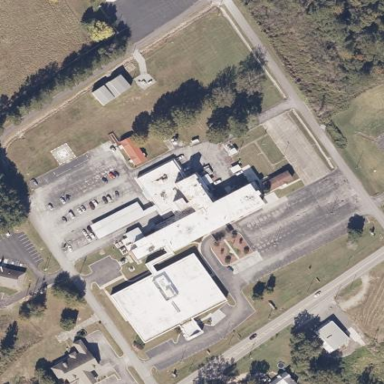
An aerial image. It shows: Hospital.